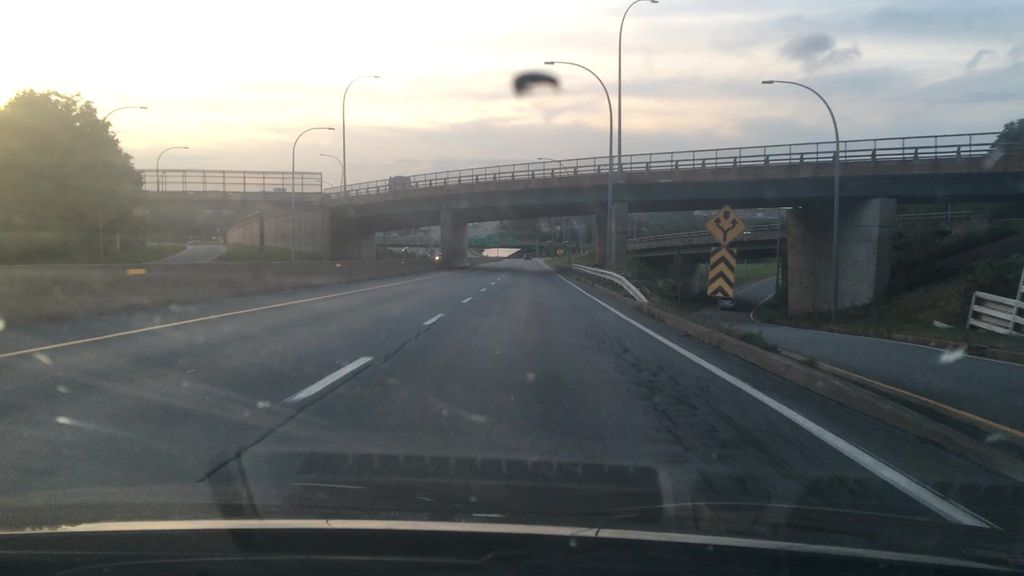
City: halifax